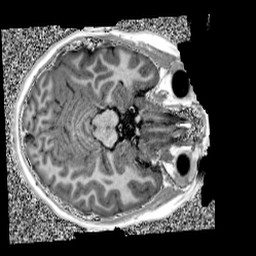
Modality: UNIT1
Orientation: axial
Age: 10
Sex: female
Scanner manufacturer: siemens
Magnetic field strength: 3 T
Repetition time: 4 s
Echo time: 0.00299 s